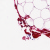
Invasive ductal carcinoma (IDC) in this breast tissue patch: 0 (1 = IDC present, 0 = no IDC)